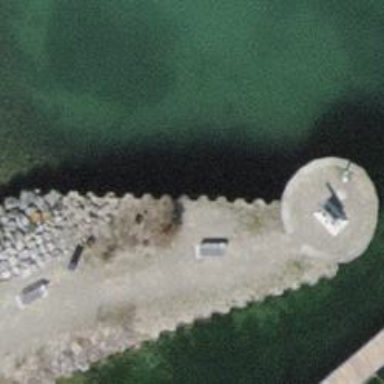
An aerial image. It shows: Bench for seating.